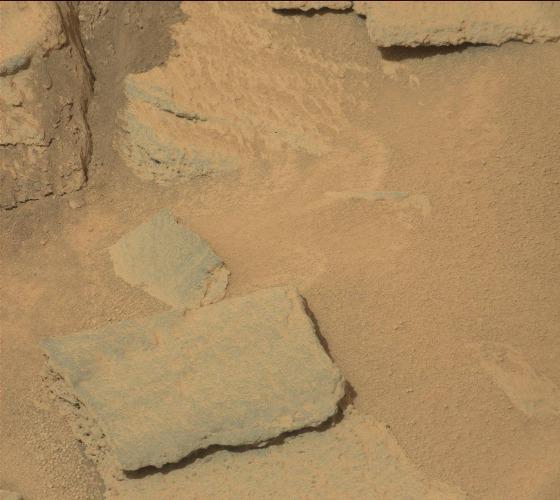
Terrain classes present: Bedrock, Gravel / Sand / Soil, Shadow